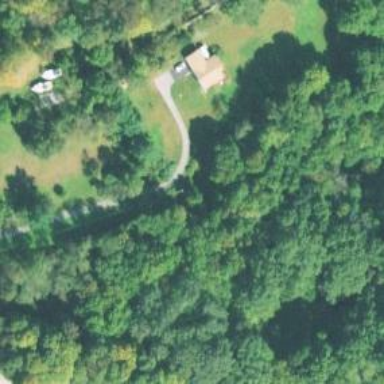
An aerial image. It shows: Residential driveway.